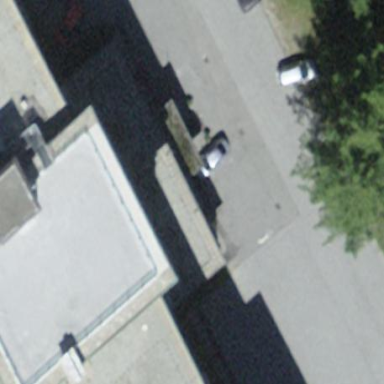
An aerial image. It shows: Part of building is shown in the image.